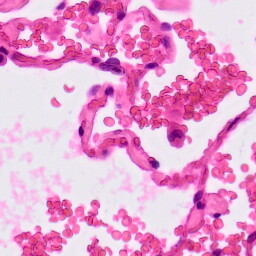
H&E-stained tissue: Lung